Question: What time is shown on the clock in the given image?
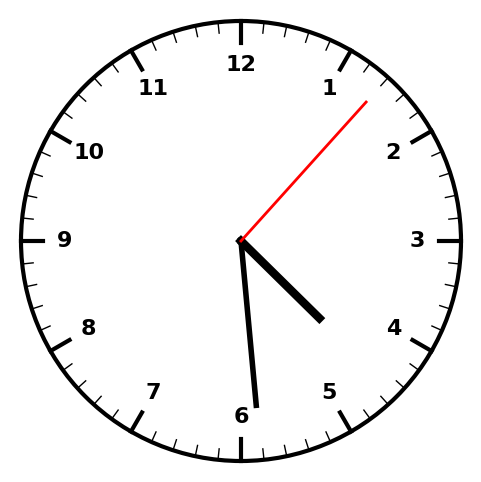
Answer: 04:29:07